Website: slack
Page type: stored-credit-cards
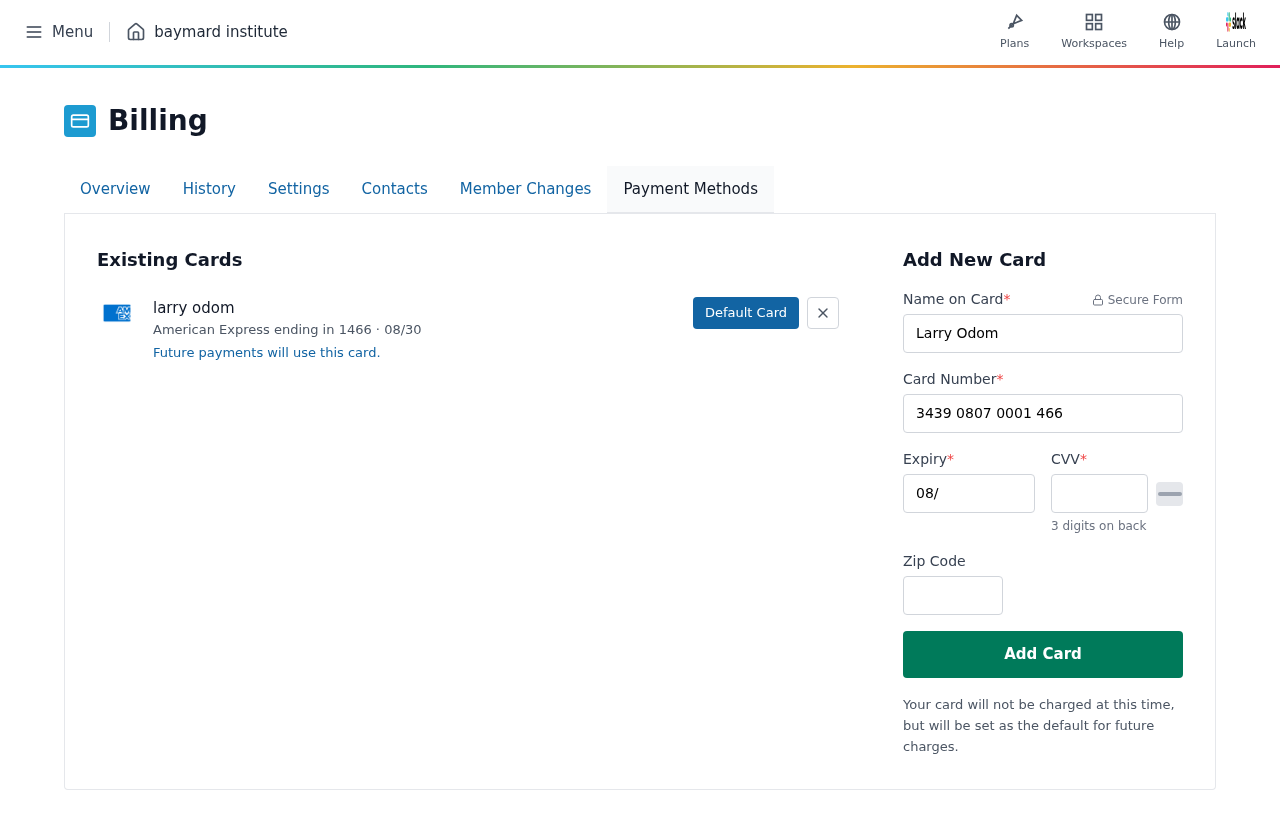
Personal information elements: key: PII_CARD_CVV
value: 7383
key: PII_CARD_EXPIRY
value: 08/30
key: PII_CARD_EXPIRY_MONTH
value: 08
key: PII_CARD_EXPIRY_YEAR
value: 30
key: PII_CARD_LAST4
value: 1466
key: PII_CARD_NUMBER
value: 3439 0807 0001 466
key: PII_CARD_TYPE
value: American Express
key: PII_FULLNAME
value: larry odom
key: PII_FULLNAME
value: Larry Odom
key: PII_POSTCODE
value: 18311